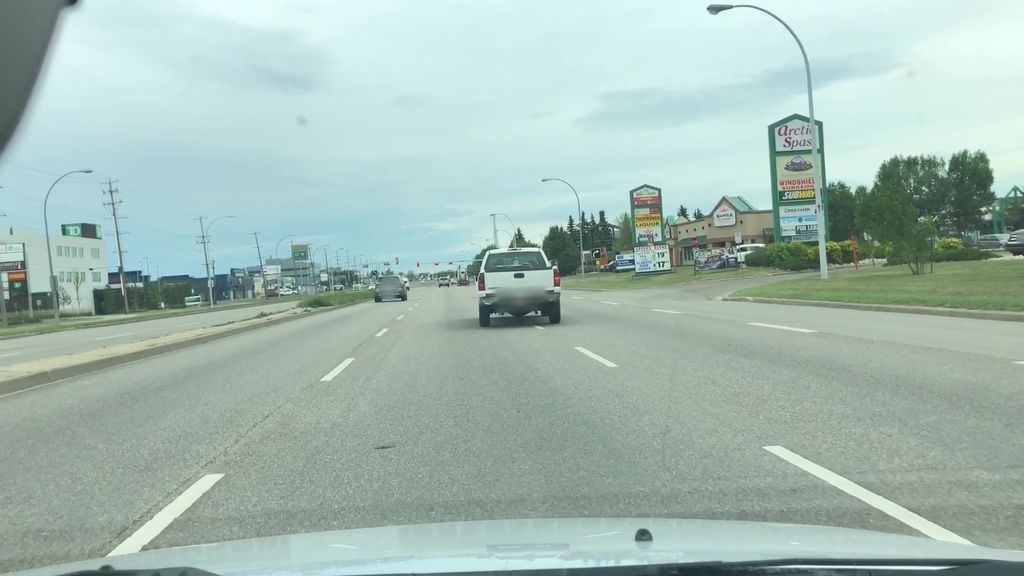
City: edmonton